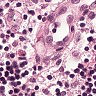
Metastatic tissue present: no